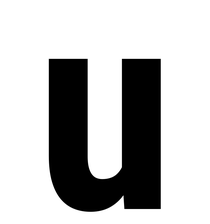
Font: Roboto_Condensed_Bold